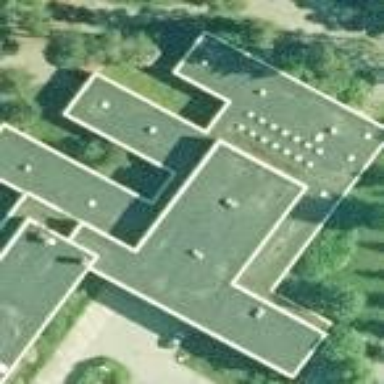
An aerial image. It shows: Clinic building.